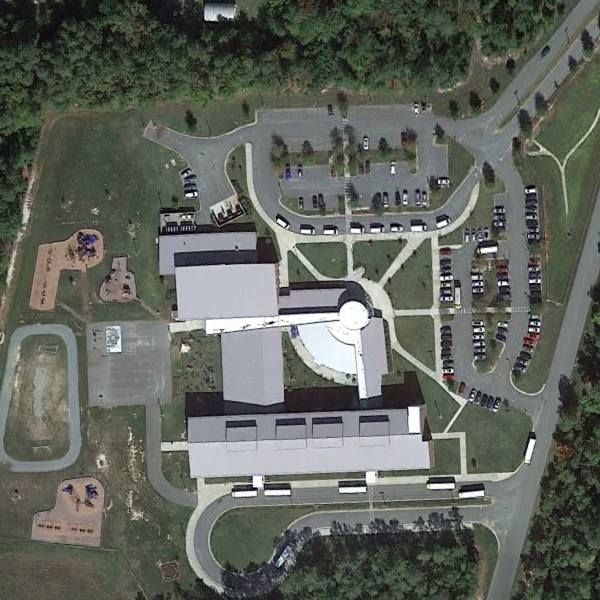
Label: School